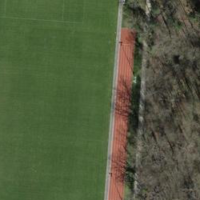
EUNIS habitat code: 53
Species observed at this site:
Quercus rubra